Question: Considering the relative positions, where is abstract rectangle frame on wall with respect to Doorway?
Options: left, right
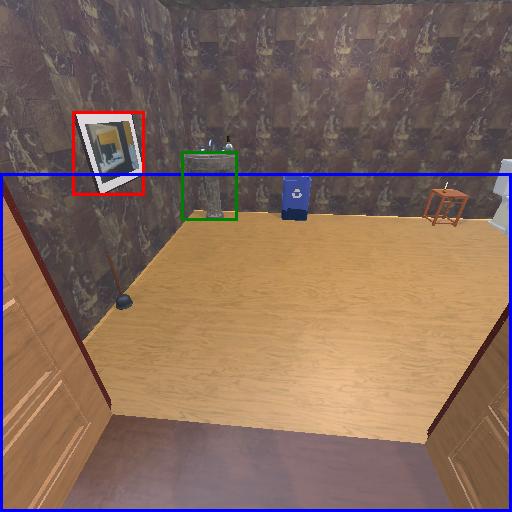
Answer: left